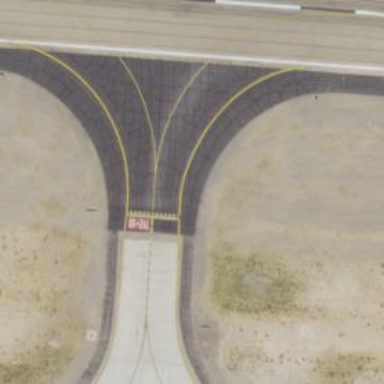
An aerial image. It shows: Image of taxiway at airport.